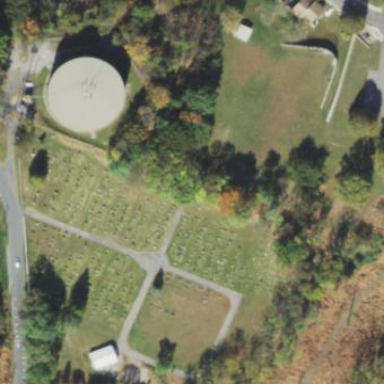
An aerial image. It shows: Cemetery.